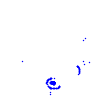
Particle: pion